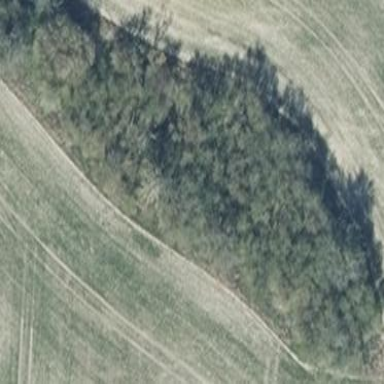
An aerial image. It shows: Broadleaved woodland area.